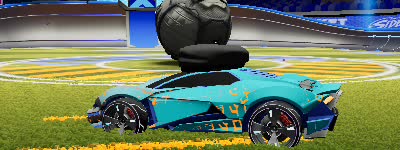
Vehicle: werewolf